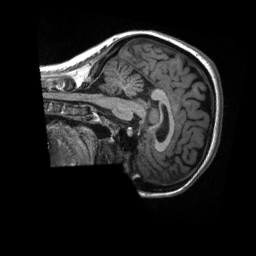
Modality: T1w
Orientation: sagittal
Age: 29
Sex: female
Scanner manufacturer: siemens
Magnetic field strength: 3 T
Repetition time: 2.3 s
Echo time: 0.00288 s